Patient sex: M
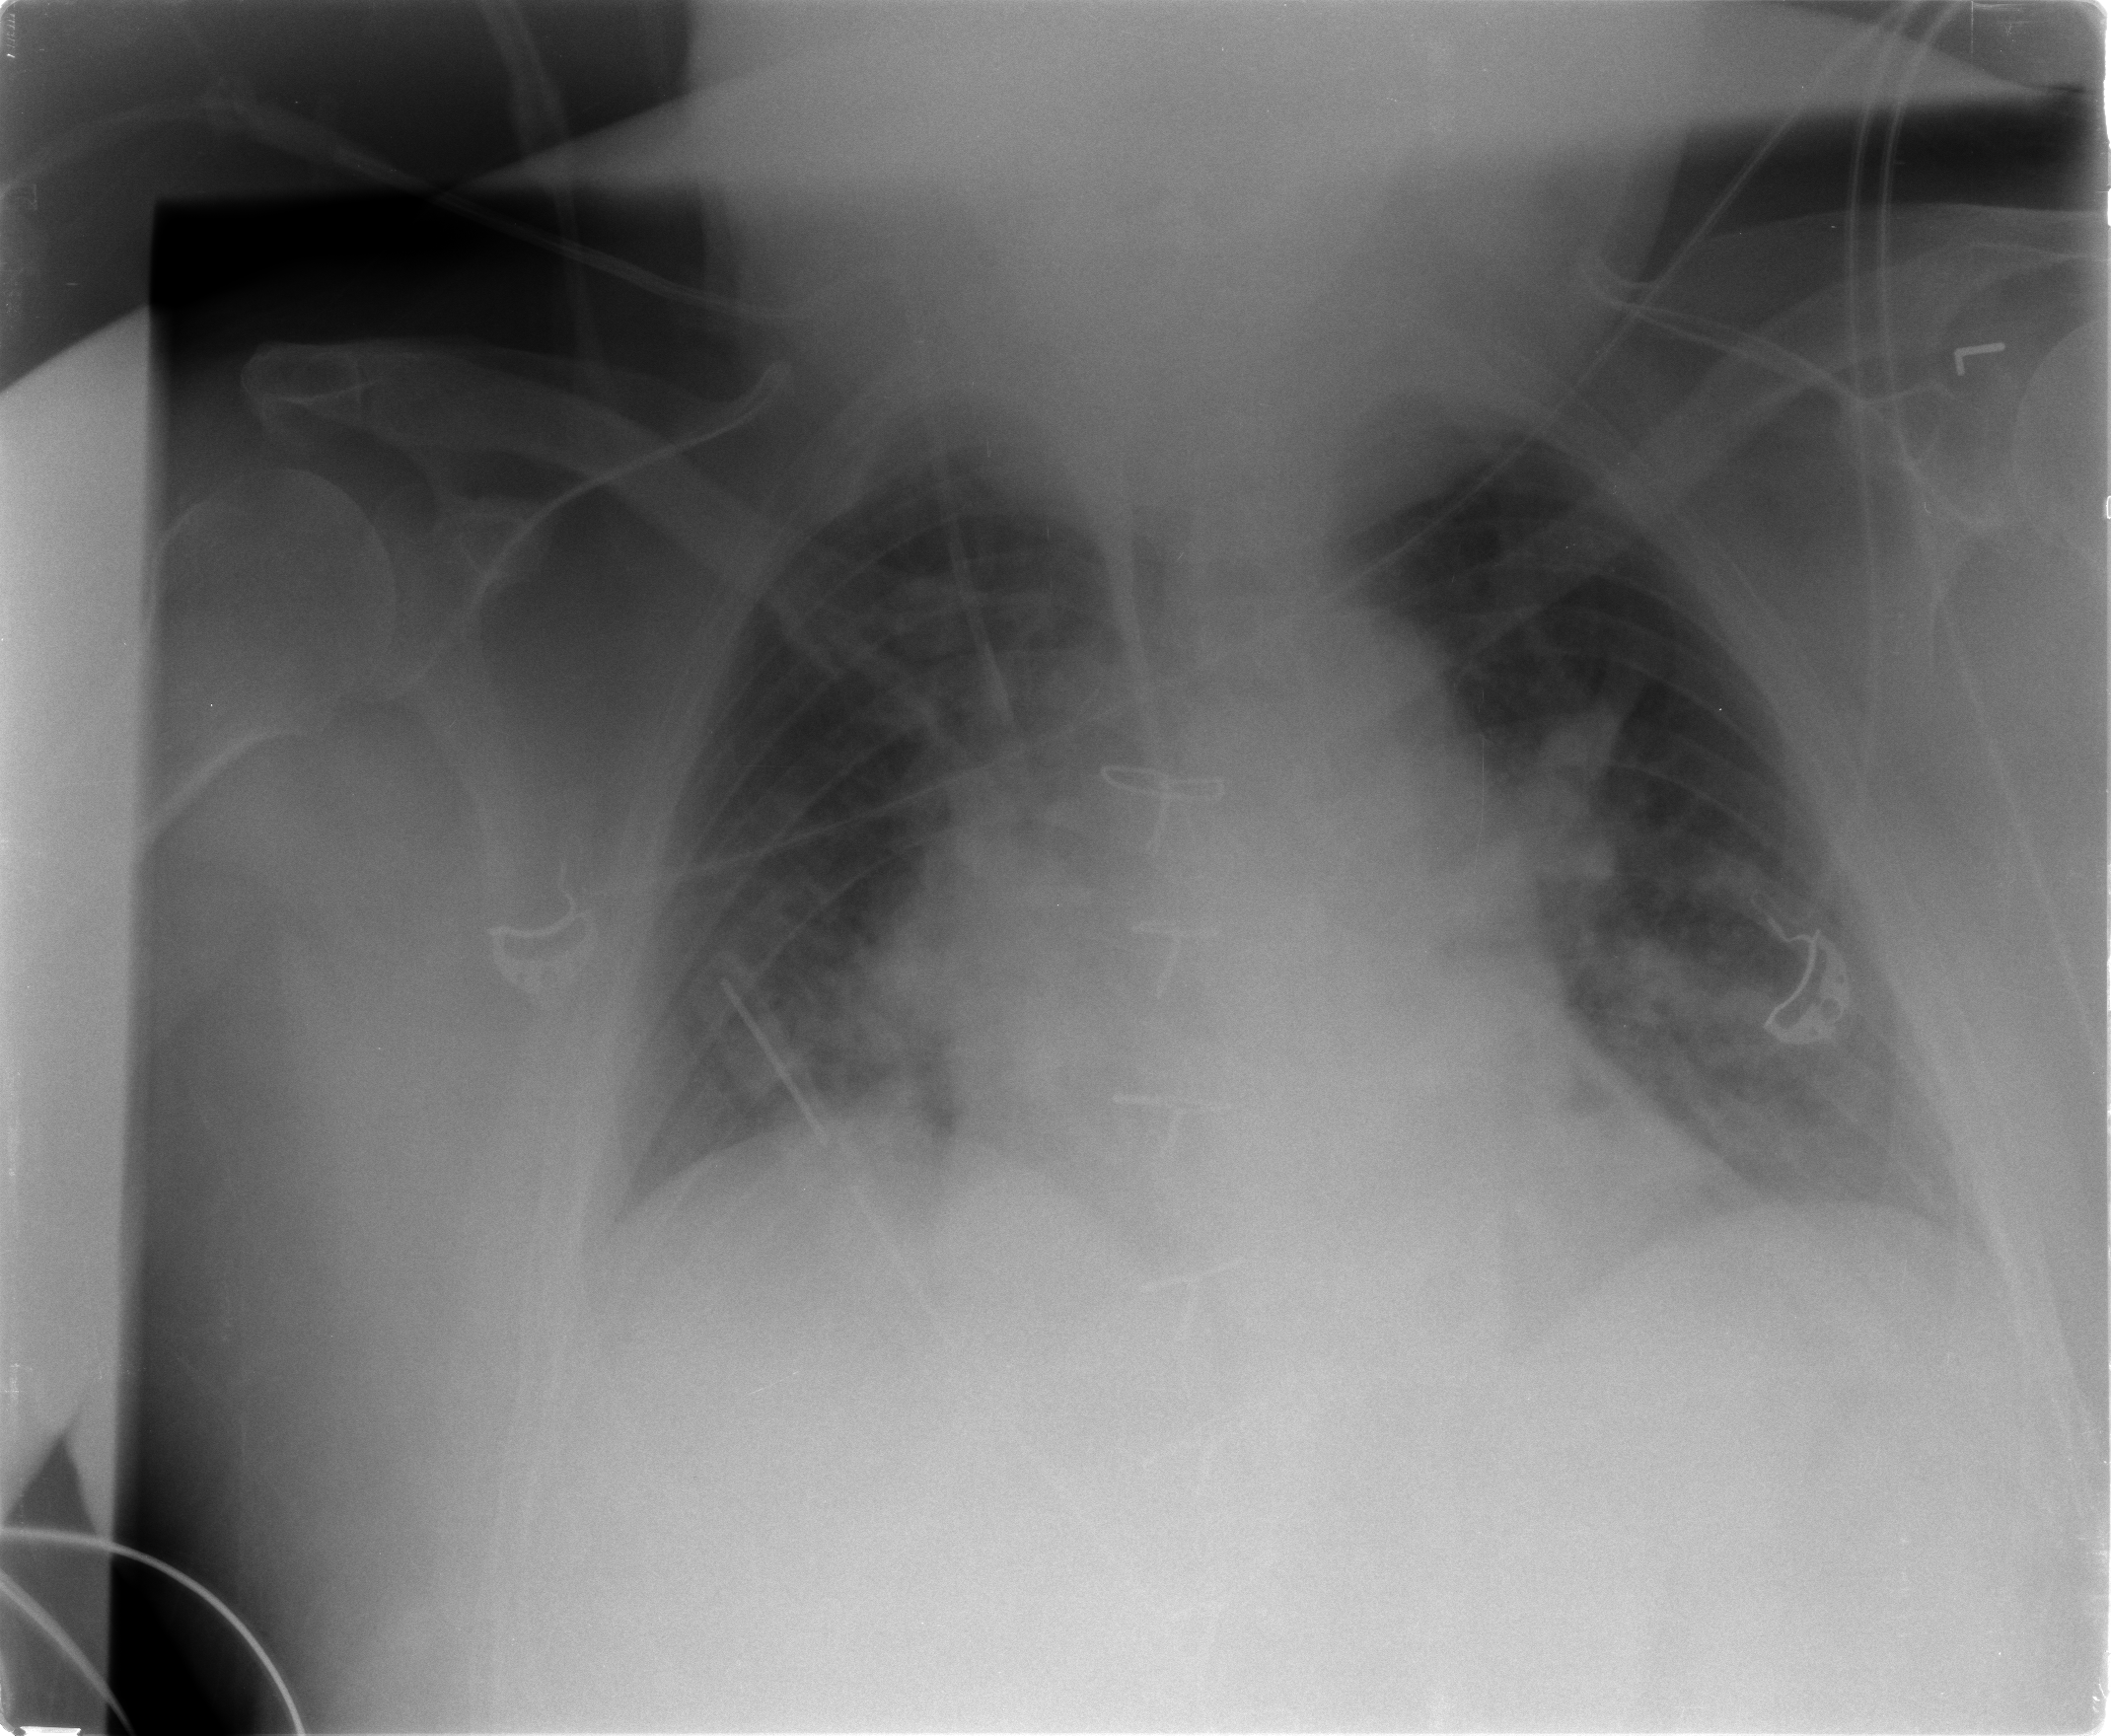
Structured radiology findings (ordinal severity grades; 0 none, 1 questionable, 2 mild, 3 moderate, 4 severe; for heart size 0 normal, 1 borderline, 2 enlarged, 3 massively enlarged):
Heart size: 2
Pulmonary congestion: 2
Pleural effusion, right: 0
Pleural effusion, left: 1
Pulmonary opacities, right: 2
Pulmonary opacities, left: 1
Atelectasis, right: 2
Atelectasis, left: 0